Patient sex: F
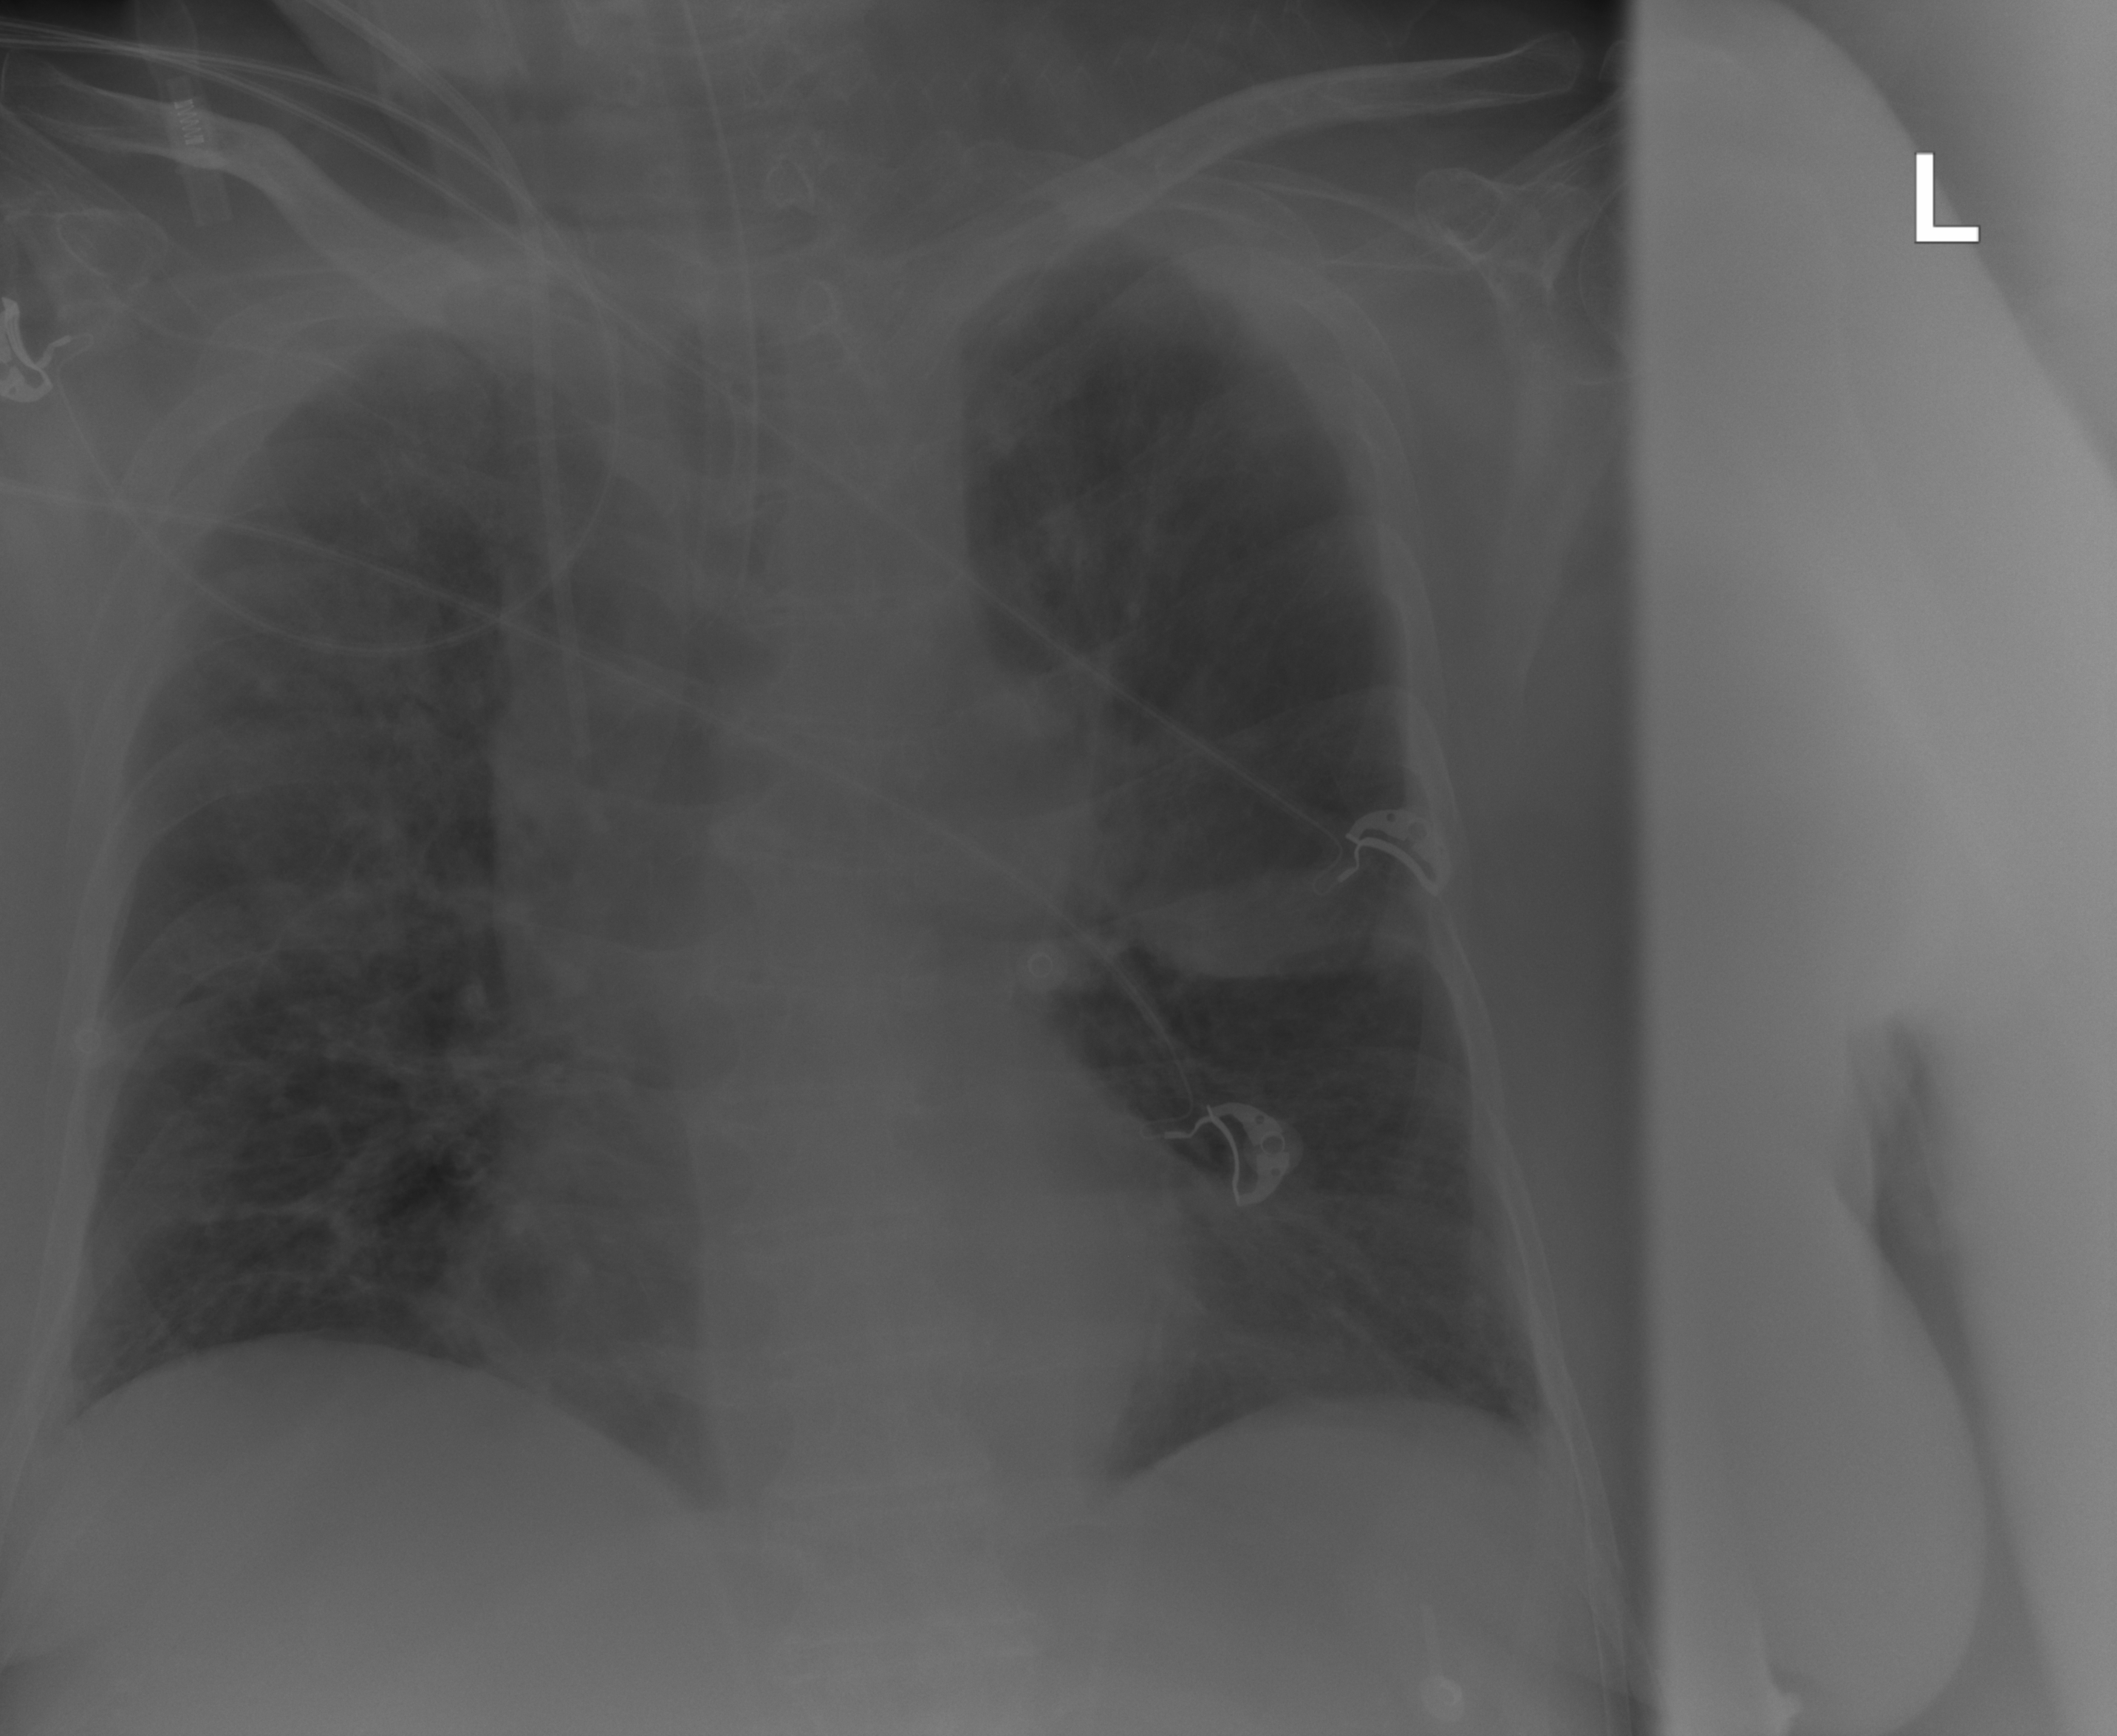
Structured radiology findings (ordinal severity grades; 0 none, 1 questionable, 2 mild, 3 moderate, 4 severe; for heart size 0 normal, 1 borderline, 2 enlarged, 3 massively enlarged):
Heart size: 0
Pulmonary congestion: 0
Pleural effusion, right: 0
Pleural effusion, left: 2
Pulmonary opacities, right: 2
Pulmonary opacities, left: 2
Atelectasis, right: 3
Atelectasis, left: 3